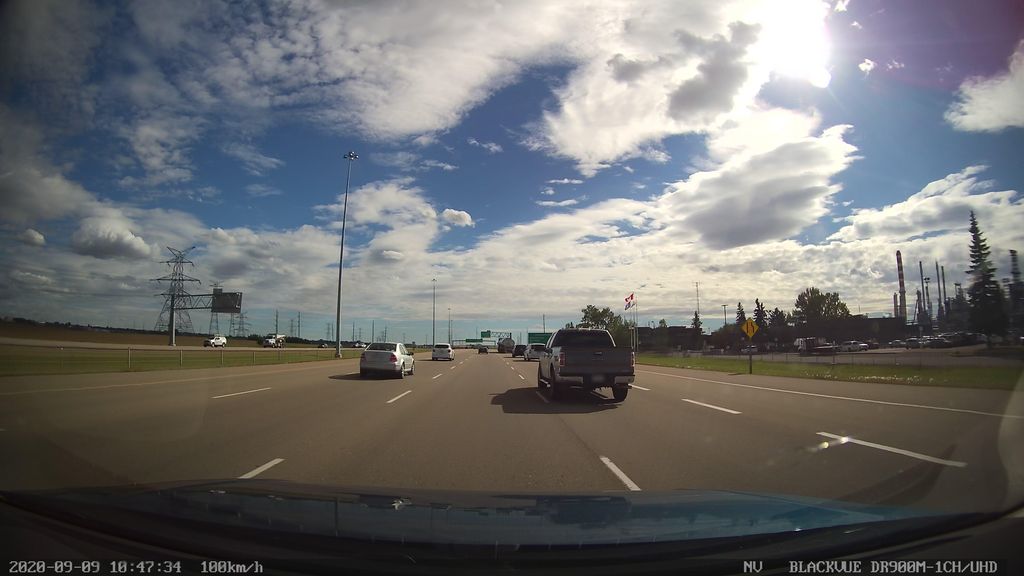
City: edmonton